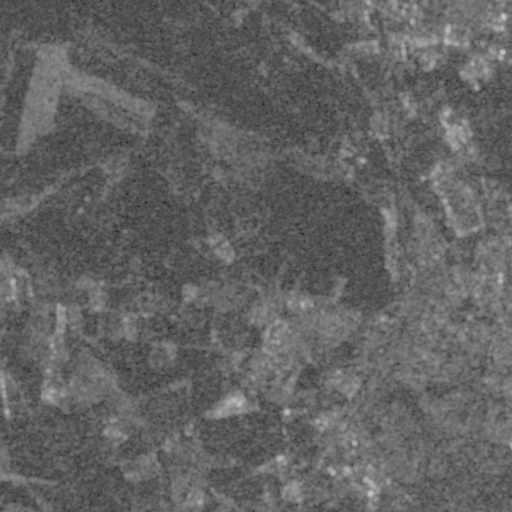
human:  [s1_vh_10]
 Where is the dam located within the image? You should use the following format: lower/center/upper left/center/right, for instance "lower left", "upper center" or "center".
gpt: The dam is located in the lower left of the image.
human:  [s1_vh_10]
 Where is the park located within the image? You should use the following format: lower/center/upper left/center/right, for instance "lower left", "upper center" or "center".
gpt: The park is located in the center right of the image.
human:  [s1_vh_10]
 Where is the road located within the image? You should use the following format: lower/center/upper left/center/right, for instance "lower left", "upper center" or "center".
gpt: There is no road in the image.

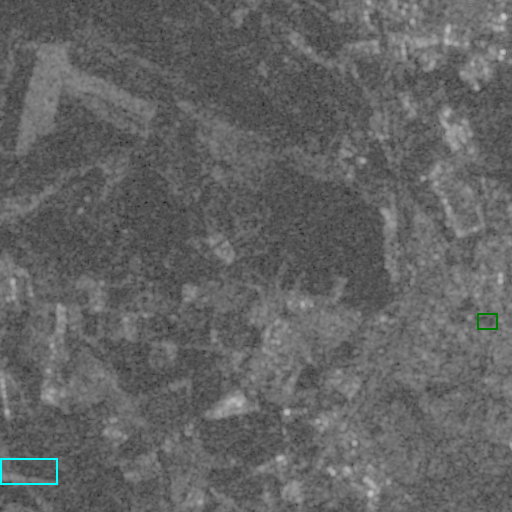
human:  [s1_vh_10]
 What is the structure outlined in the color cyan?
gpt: The structure outlined in cyan is a dam.
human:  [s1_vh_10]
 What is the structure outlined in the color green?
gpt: The structure outlined in green is a park.
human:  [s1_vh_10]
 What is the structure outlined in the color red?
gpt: There is no red outline.